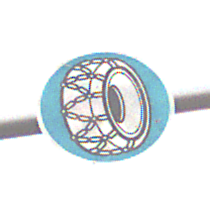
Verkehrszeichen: SchneekettenVorgeschrieben
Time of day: MorningAfternoon
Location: Outdoor (Suburban)
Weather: Overcast
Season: NotSpecified
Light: Natural